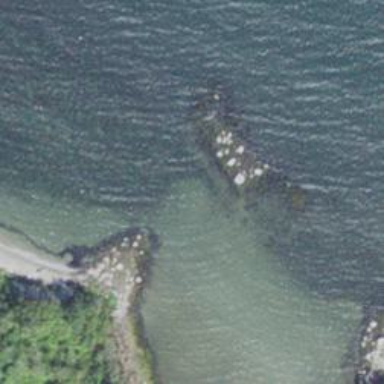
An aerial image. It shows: Natural rock reef.